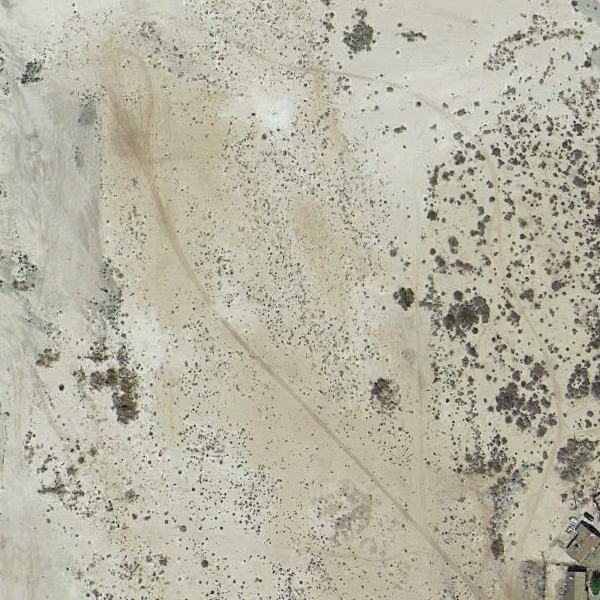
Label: BareLand